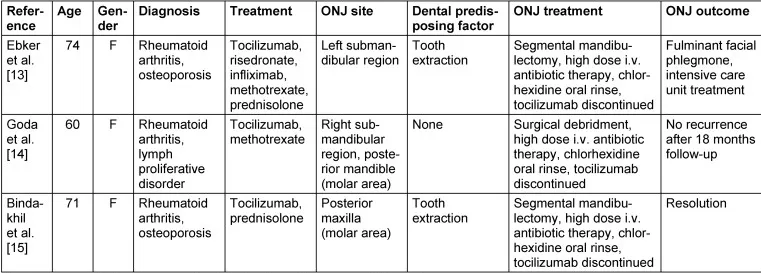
Previously reported cases of tocilizumab-related osteonecrosis of the jaws (with or without co-treatment with bisphosphonates or other drugs).
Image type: chart (chart)